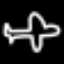
Label: airplane